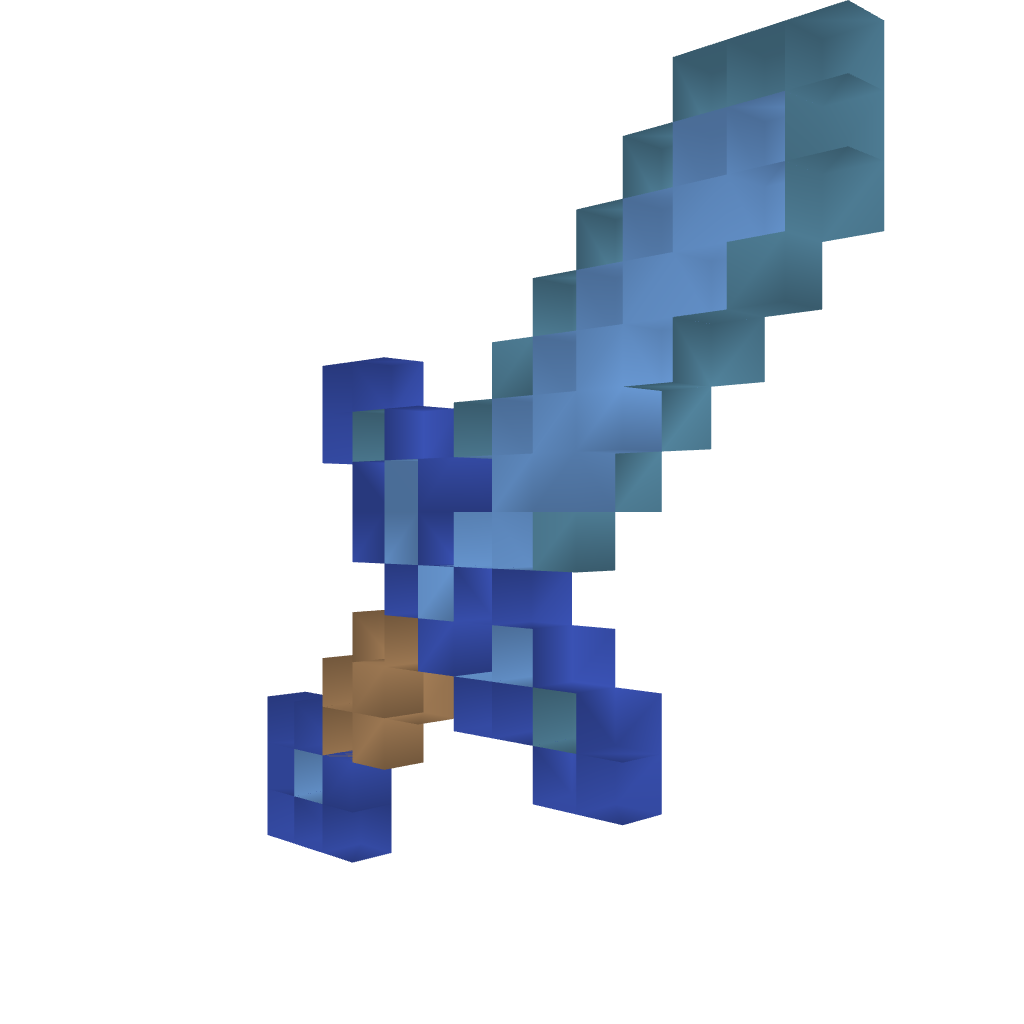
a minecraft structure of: Diamond Sword pixel art 14 block high